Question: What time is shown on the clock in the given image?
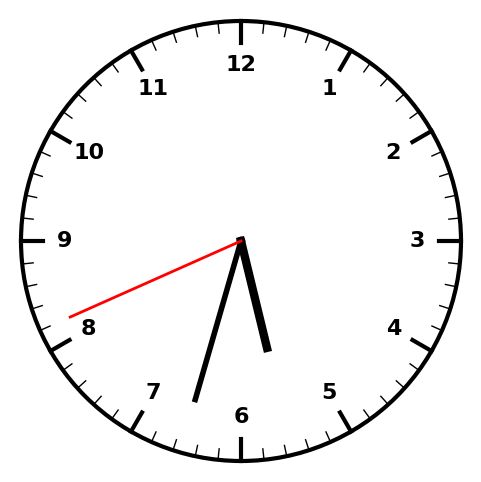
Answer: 05:32:41